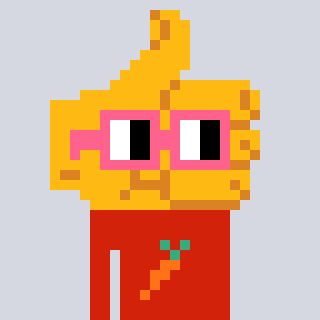
a pixel art character with square pink glasses, a thumbsup-shaped head and a red-colored body on a cool background